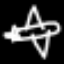
Label: airplane